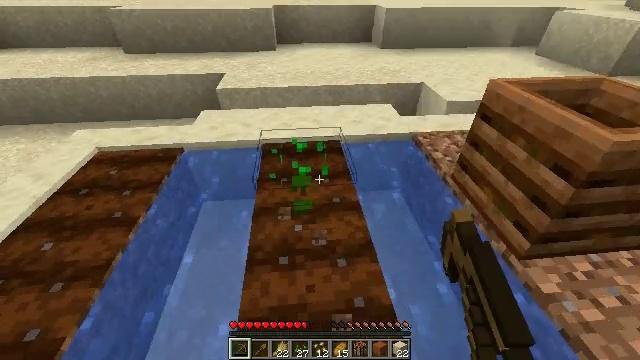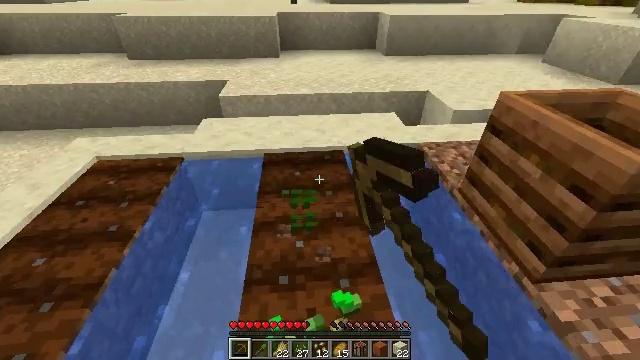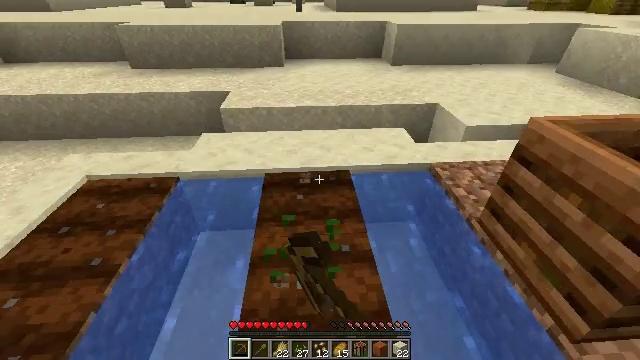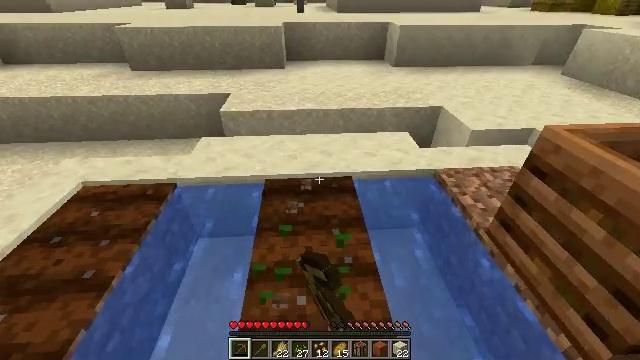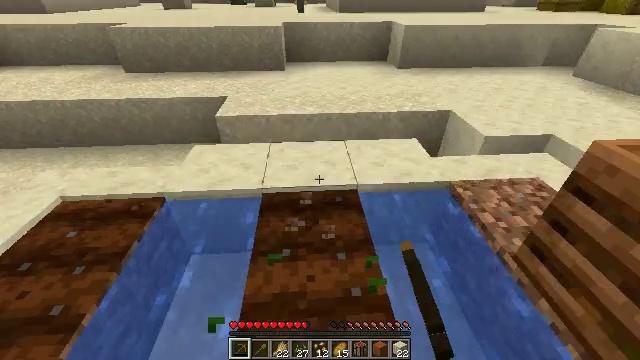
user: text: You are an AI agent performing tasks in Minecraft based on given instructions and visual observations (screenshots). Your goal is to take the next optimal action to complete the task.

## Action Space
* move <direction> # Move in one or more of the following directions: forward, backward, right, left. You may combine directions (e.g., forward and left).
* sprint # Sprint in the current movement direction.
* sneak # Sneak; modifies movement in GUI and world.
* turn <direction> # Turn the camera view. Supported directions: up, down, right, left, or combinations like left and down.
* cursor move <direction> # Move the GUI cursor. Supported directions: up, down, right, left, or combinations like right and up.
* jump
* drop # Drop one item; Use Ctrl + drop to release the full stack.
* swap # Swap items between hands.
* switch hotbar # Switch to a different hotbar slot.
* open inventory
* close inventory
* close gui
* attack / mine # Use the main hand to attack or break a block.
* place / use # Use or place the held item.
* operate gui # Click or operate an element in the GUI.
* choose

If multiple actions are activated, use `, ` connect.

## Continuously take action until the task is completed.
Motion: motion action
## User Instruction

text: Destroy the melon stem in the farm.
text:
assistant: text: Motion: move forward, turn up, attack / mine
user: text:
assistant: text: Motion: move forward, turn left and up, attack / mine
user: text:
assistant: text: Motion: move forward, attack / mine
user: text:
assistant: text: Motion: move forward, attack / mine
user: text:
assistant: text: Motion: attack / mine